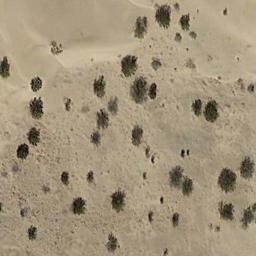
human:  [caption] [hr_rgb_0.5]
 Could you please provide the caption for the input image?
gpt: Some sparse chaparrals grow in the desert .

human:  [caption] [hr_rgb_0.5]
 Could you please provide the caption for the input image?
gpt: There are dozens of trees in this desert .

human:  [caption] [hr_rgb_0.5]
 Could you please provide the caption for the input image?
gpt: Chaparral is sparsely distributed on the sand .

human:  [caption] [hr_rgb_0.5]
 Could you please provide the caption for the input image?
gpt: The chaparral is consist of sparse bushes .

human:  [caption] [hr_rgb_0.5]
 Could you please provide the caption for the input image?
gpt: The chaparral is scattered and sparse .